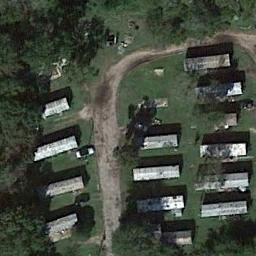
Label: mobile_home_park